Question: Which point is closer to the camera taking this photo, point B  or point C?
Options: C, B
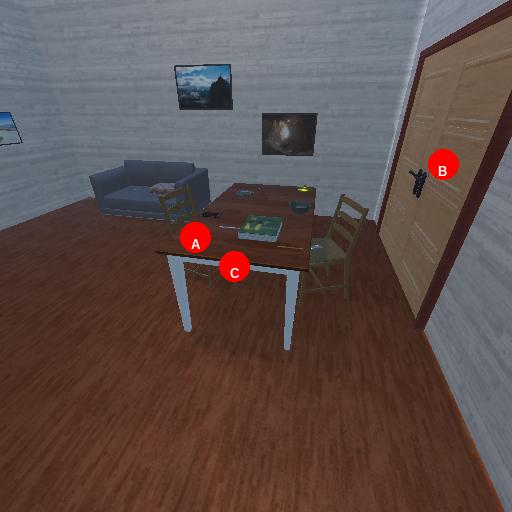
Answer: C